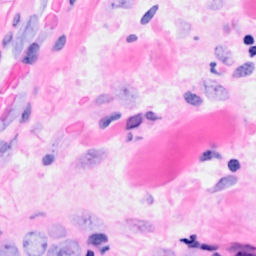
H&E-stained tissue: Breast